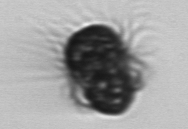
Label: Mesodinium